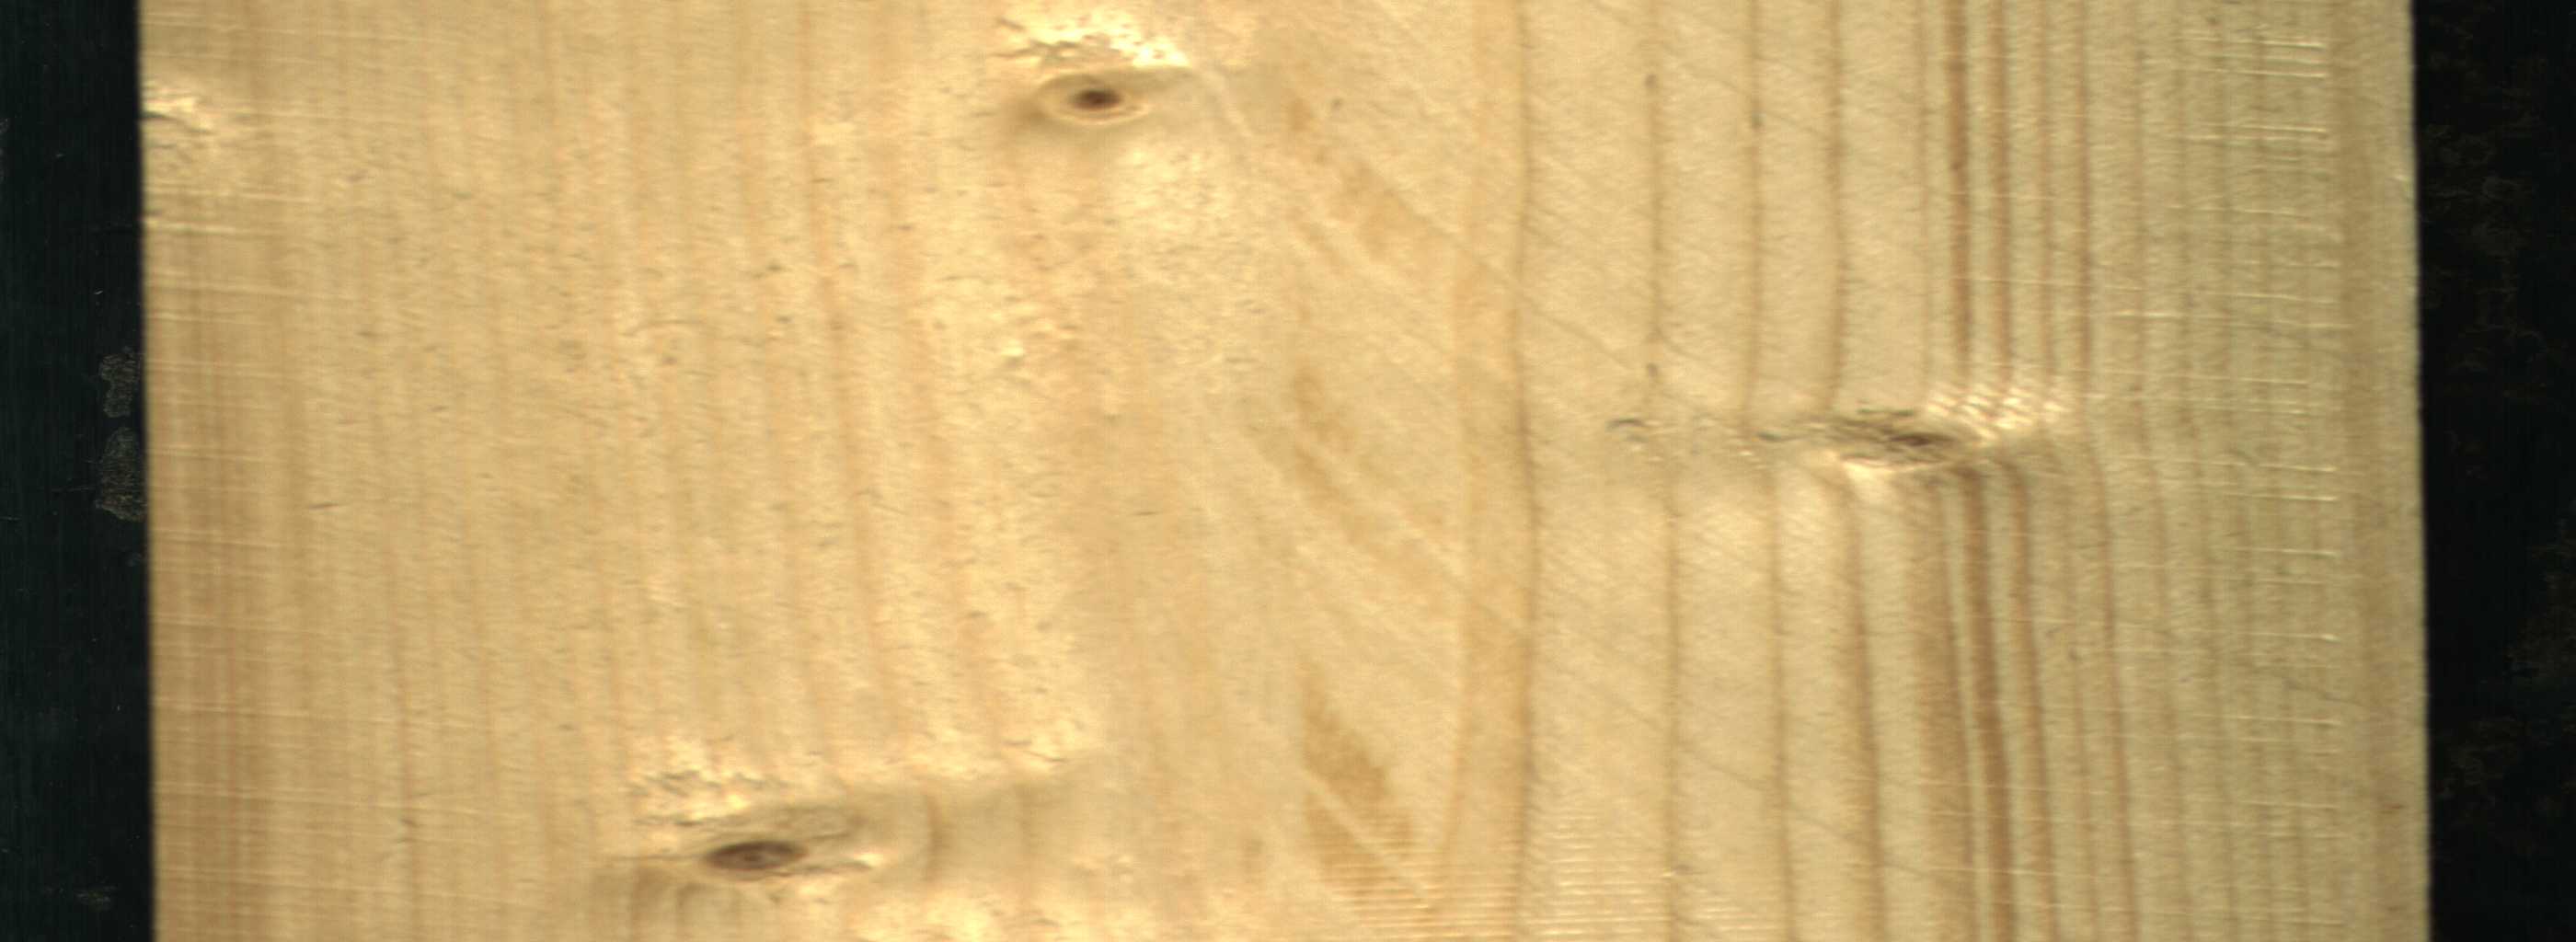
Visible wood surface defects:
Live_Knot
Live_Knot
Live_Knot